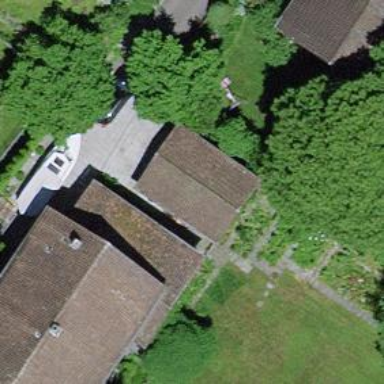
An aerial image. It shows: Garage.